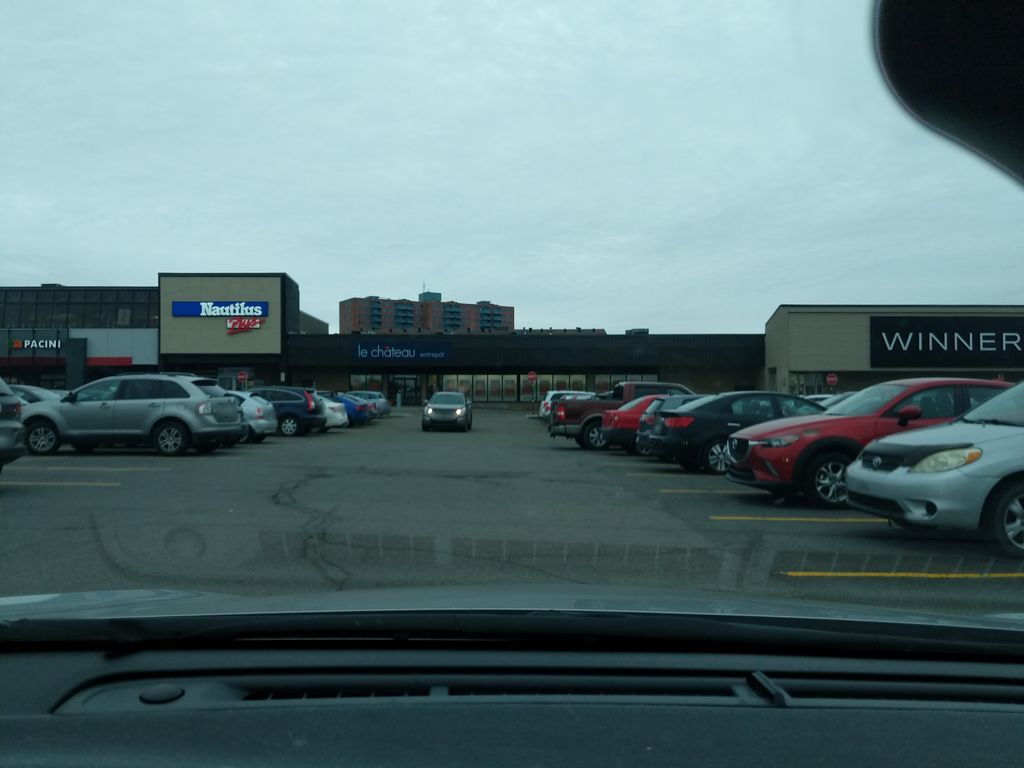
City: quebec_city